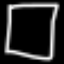
Label: bed